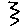
Label: zigzag